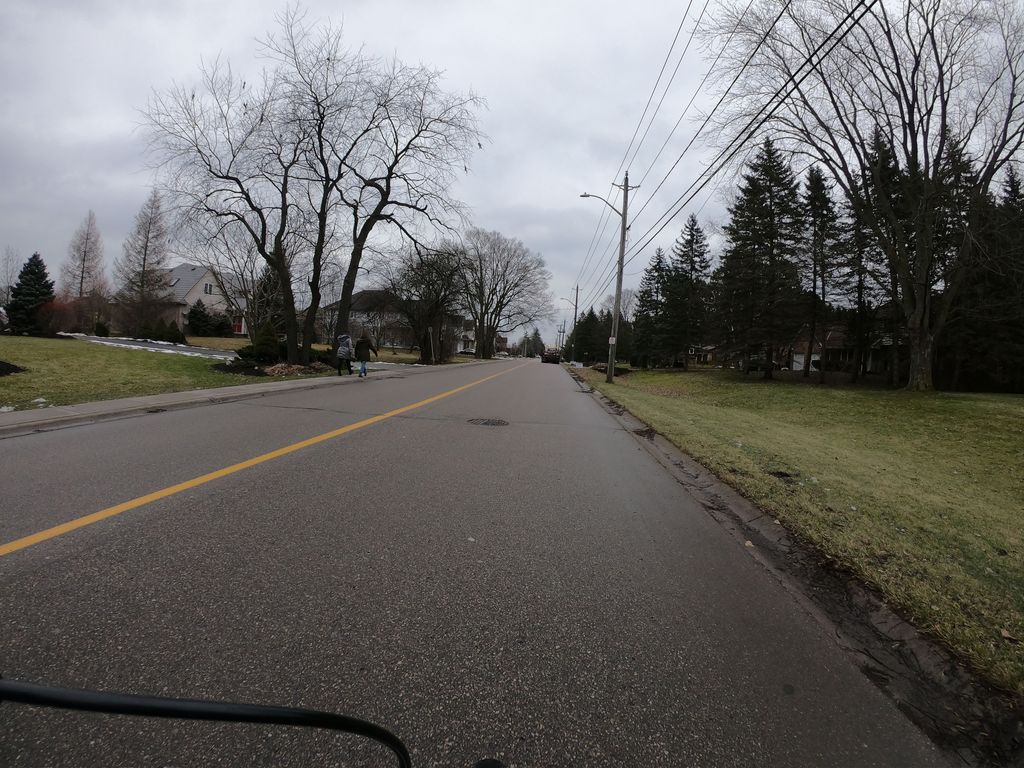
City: kitchener-waterloo